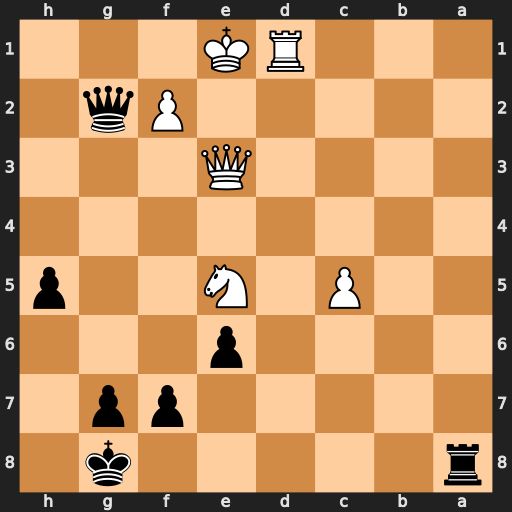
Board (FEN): r5k1/5pp1/4p3/2P1N2p/8/4Q3/5Pq1/3RK3
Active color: b
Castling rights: -
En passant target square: -
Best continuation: Ra2 Rd8+ Kh7 Rd2 Ra1+ Ke2 Qf1+